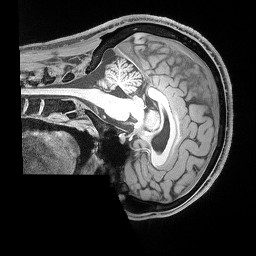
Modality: T1w
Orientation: sagittal
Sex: male
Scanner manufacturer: siemens
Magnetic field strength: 3 T
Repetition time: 2.53 s
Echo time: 0.00169 s